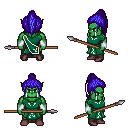
a pixel art fantasy rpg character, male body template, orc, green skin, sash dress, robe skirt, blue long topknot hairstyle, white cloth bracers, maroon shoes, spear, four views (front, back, left, right), 2x2 character sprite sheet, small pixel art, hard edges, no anti-aliasing